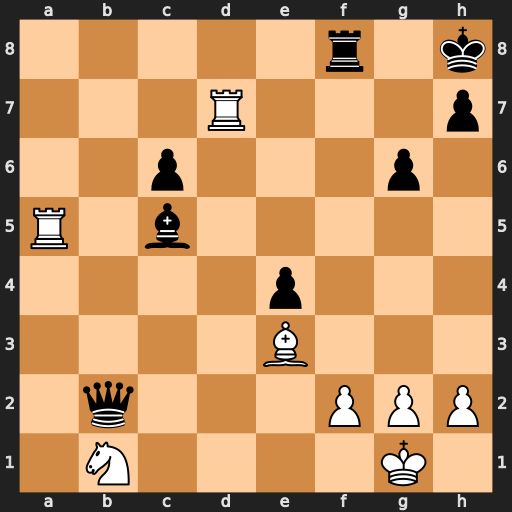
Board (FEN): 5r1k/3R3p/2p3p1/R1b5/4p3/4B3/1q3PPP/1N4K1
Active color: w
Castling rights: -
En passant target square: -
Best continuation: Rxc5 Qxb1+ Rc1